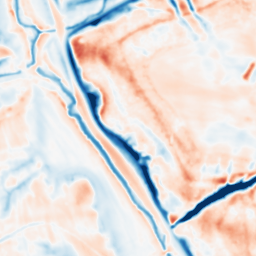
Category: multiscale
Decomposition family: dog_multiscale
Decomposition parameters: sigma_ratio: 1.4
n_scales: 6
base_sigma: 1
Upsampling method: bilinear
Upsampling parameters: scale: 2
Upsampling scale: 2